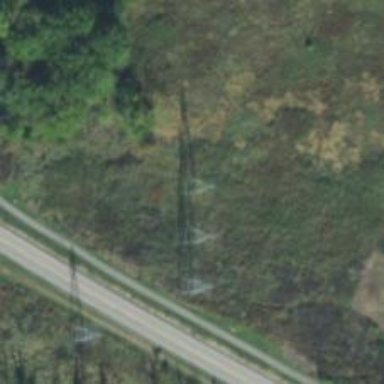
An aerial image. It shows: Lattice structure tower.